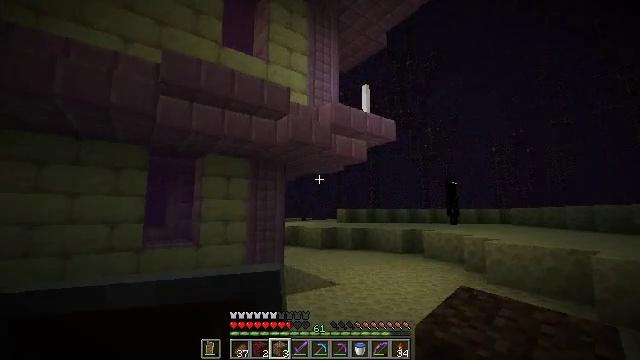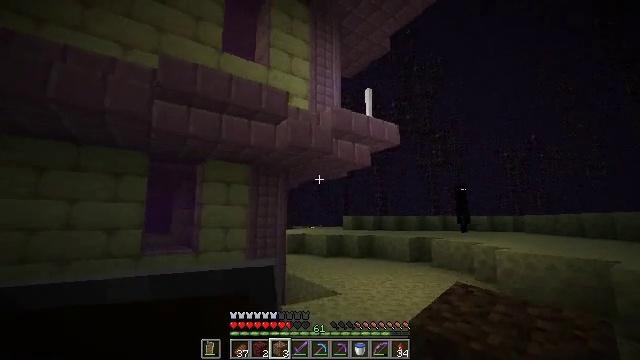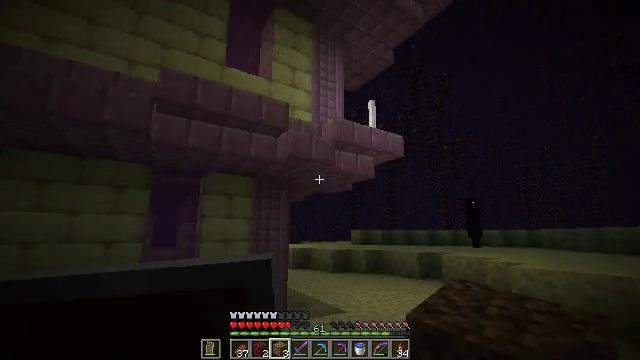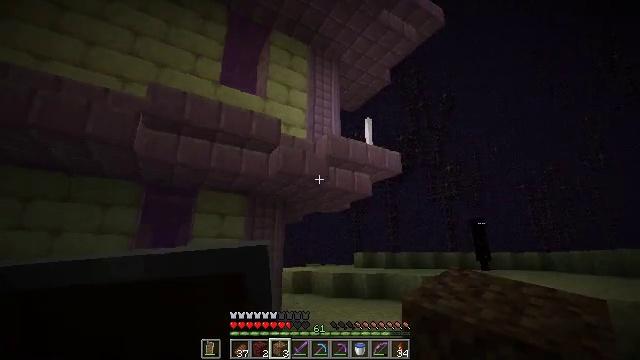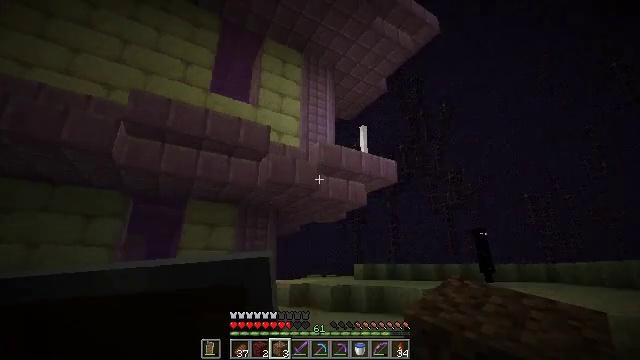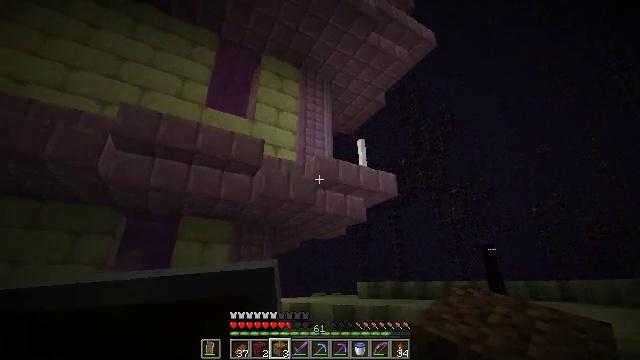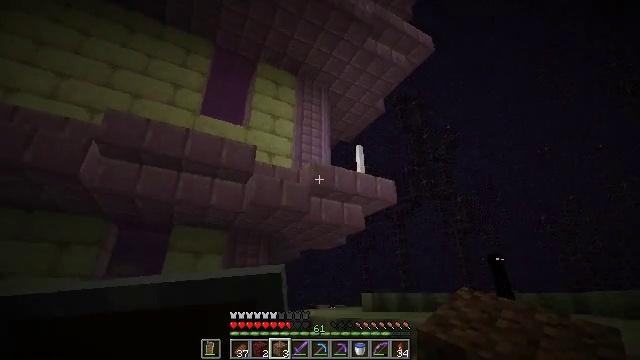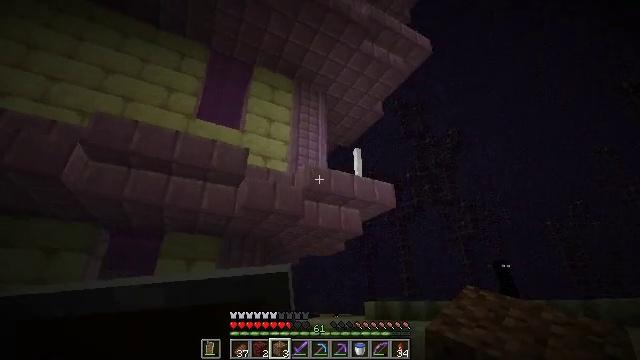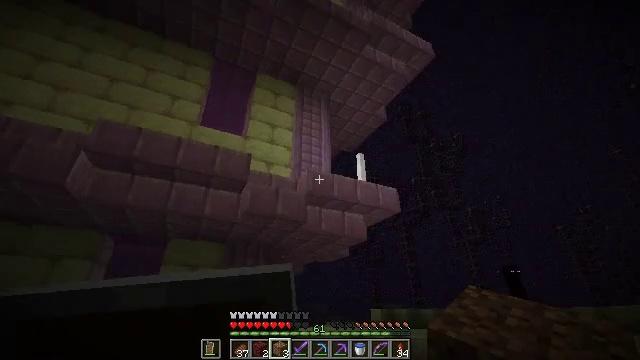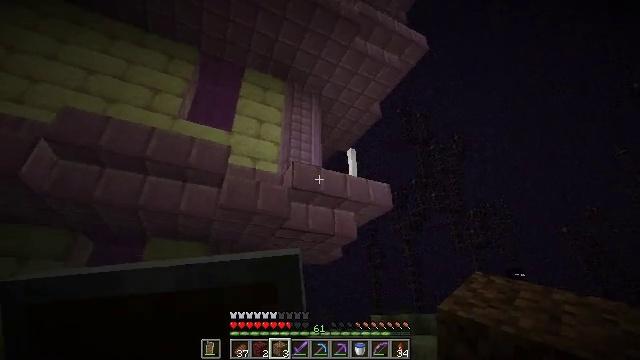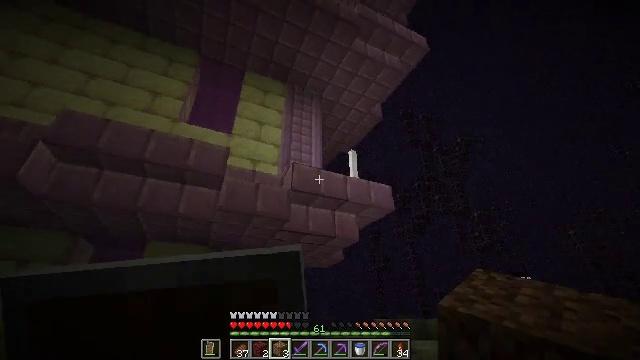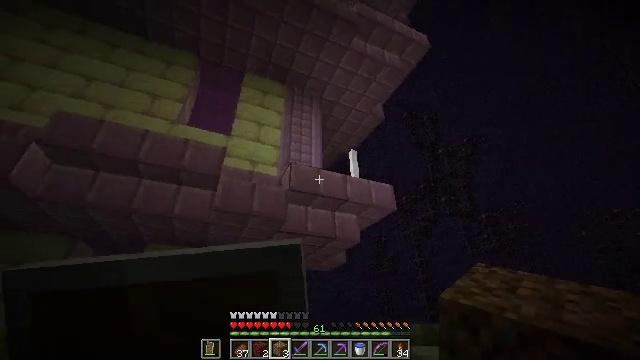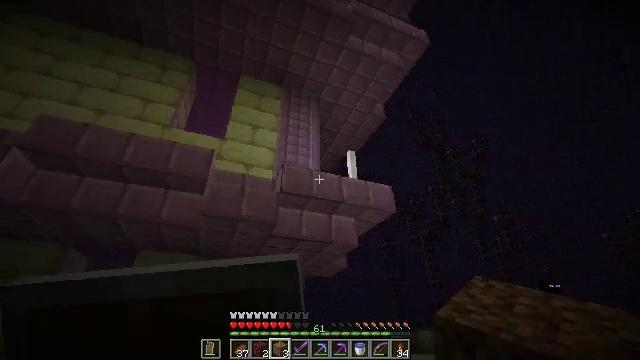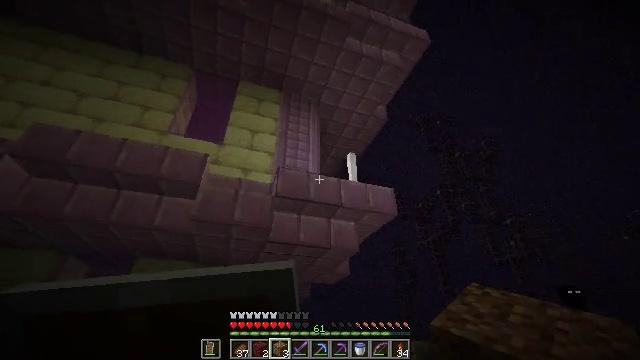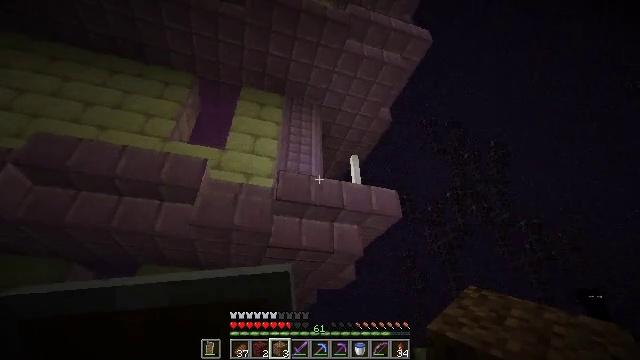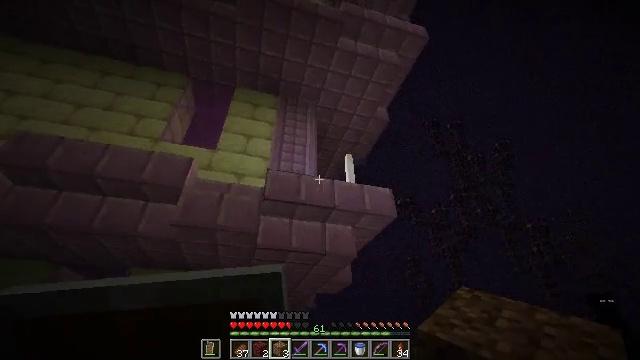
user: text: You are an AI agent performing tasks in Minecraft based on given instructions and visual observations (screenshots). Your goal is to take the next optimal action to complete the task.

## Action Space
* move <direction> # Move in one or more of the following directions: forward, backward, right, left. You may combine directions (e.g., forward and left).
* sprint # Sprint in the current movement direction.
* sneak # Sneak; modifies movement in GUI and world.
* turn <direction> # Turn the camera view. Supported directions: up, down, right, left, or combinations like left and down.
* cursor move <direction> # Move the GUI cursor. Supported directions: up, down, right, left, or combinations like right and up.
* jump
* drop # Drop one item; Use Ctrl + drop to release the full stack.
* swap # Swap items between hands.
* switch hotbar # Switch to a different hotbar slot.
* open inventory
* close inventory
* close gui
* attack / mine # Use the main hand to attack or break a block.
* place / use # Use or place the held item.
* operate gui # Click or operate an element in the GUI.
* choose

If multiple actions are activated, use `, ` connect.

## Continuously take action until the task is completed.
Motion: motion action
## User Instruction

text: Gather an end rod from the structure.
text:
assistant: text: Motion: move forward and move right, turn left and up
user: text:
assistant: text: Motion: move forward and move right, turn left and up
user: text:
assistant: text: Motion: move forward and move right, turn left and up
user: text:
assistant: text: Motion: move forward and move right, turn up
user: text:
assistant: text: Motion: move forward and move right, turn left and up
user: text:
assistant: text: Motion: move forward and move right, turn left and up
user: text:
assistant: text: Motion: move forward and move right, turn up
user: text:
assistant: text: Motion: move forward and move right, turn left and up
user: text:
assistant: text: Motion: move forward and move right
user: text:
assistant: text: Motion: move forward and move right
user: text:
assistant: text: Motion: move forward and move right, turn left and up
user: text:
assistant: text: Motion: move forward and move right, turn left and up
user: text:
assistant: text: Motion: move forward and move right, turn left and up
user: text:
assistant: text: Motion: move forward and move right, turn left and up
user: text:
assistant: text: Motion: move forward and move right, turn left and up
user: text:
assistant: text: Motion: move forward and move right, turn left and up
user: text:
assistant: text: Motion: move forward and move right, turn left and up
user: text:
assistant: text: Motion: move forward and move right, turn left and up
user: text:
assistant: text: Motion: move forward and move right, turn up
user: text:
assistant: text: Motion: move forward and move right, turn left
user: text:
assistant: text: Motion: move forward and move right, turn left and up
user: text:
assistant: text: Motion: move forward and move right, turn left
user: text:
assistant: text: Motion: move forward and move right, turn left and up
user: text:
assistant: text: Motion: turn left and up
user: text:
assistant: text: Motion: turn left and up
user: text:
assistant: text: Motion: turn left and up
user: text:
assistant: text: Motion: turn left and up
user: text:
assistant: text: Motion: turn left
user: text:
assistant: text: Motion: turn left
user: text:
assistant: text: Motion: no_op